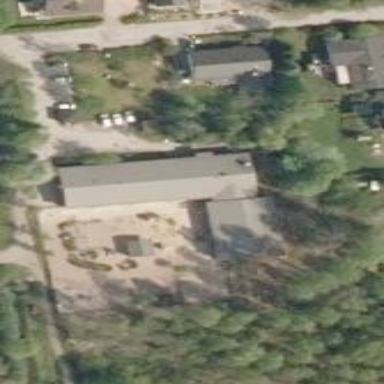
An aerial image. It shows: Kindergarten building.